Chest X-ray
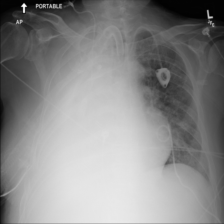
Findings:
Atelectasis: negative
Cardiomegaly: negative
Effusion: negative
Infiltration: negative
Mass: negative
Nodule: negative
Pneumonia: negative
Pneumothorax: negative
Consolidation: negative
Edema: negative
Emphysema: negative
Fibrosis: negative
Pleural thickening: negative
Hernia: negative